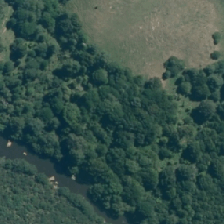
Land cover: indigenous_forest